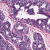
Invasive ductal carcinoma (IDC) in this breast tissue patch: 0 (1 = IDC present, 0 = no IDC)